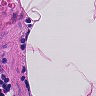
Metastatic tissue present: no